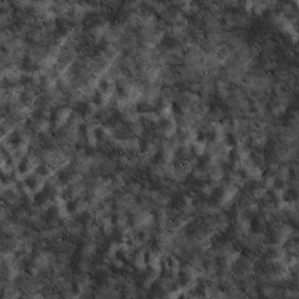
Label: non_frost